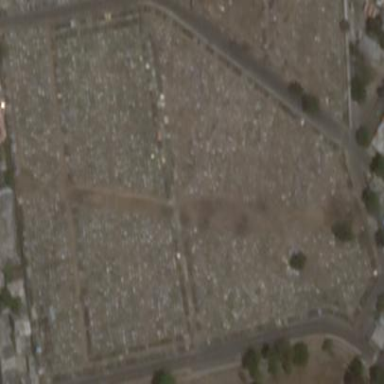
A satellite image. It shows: Cemetery.